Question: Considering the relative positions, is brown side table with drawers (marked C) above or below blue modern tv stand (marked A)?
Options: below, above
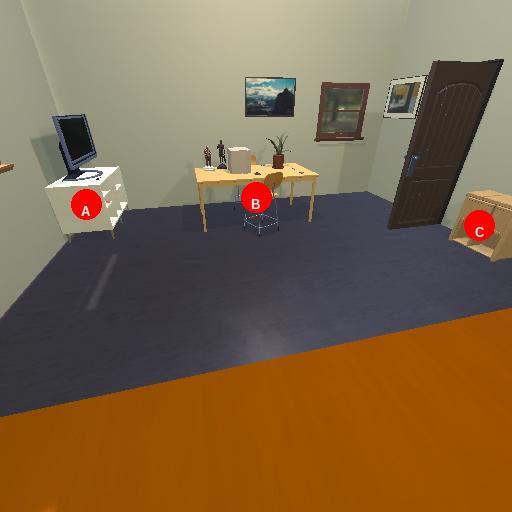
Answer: below